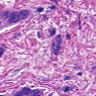
Metastatic tissue present: yes